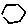
Label: hexagon